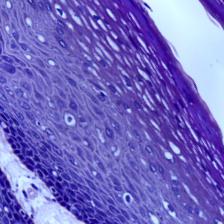
Diagnosis: OSCC